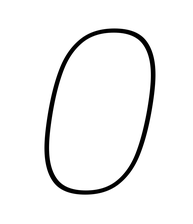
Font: Poppins-ThinItalic